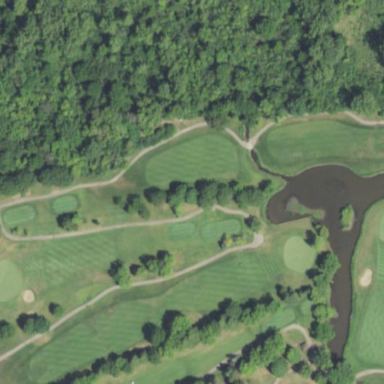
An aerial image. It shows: Water hazard on golf course. The hazard is natural water feature.